Aerial crown-view tile of a tropical tree (Barro Colorado Island, Panama), acquired 20241216:
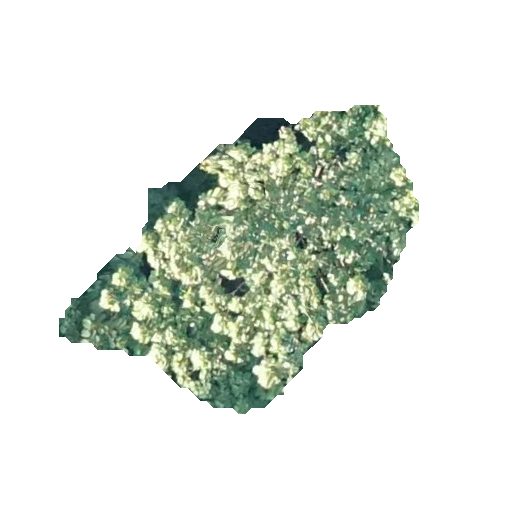
Species: Ochroma pyramidale
GBIF accepted scientific name: Ochroma pyramidale
Crown area: 93.0 m²